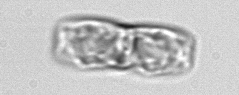
Label: pennate_morphotype1